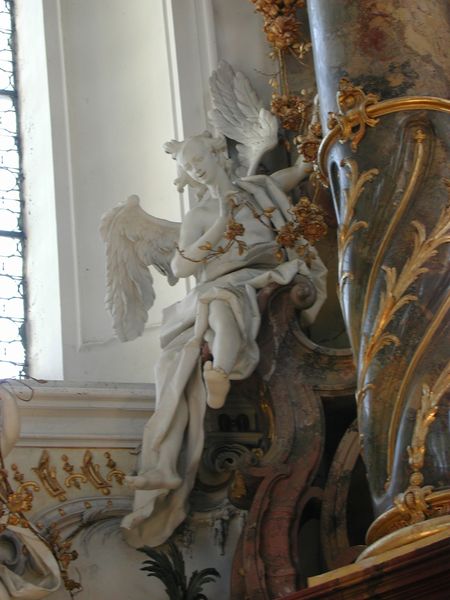
Titel: Ottobeuren, Klosterkirche
Künstler: Christoph Vogt
Standort: Ottobeuren, Klosterkirche (EU - D - Bayern)
Schlagwörter: blätter, feder, flügel, fuß, hand, umhang, weiß, sitzen, ausschnitt, blumen, fenster, glas, licht, marmor, säule, blüte, blüten, tuch, ornament, barock, schauen, kirche, gewand, gold, haare, mantel, rokkoko, blatt, engel, ranken, skulptur, beine, füße, ecke, dekor, ornamente, stuck, plastik, altar, ranke, sims, toga, heiliger, fröhlich, alabaster, kleiner finger, engel flügel, statur gold